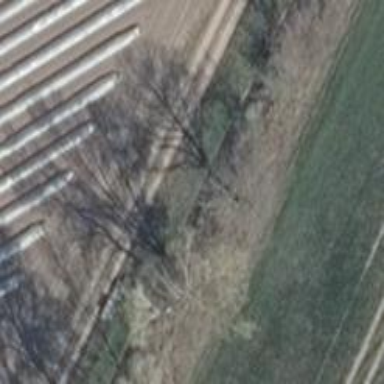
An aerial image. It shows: Row of trees in natural setting.